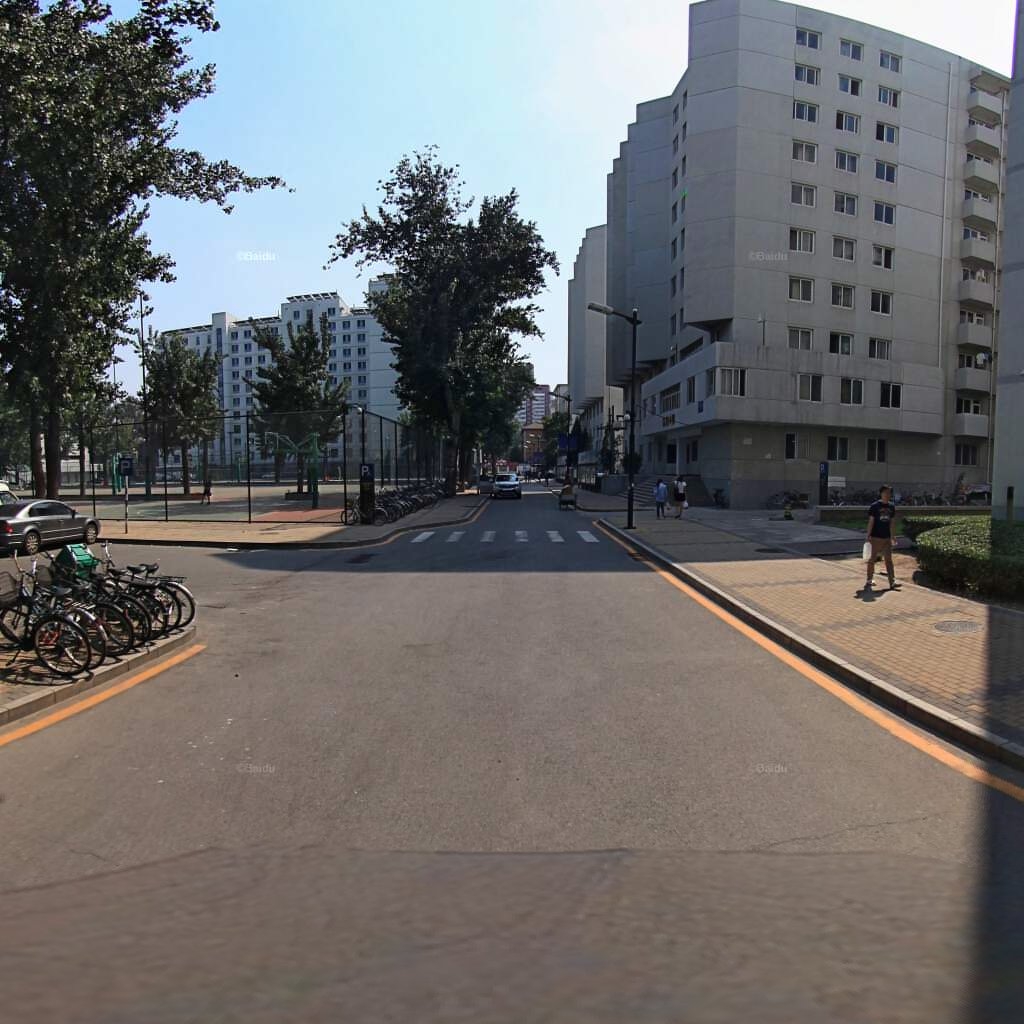
Region: Haidian
Road damage annotations: transverse crack, manhole cover